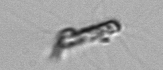
Label: Chaetoceros